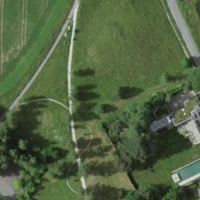
EUNIS habitat code: 53
Species observed at this site:
Corvus corone
Turdus merula
Apis mellifera
Erithacus rubecula
Salvia pratensis